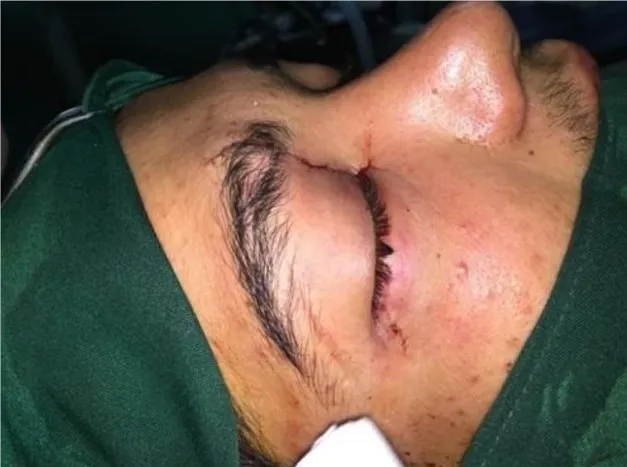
Patient after removing the knife.
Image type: medical_photograph (skin_photograph)